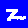
Digit: 2